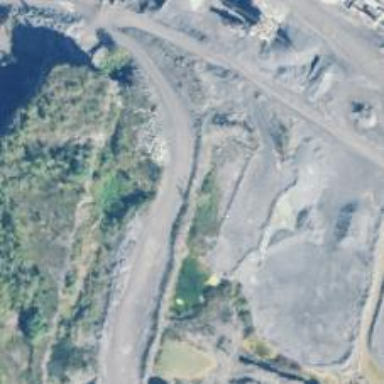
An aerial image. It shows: Quarry area.